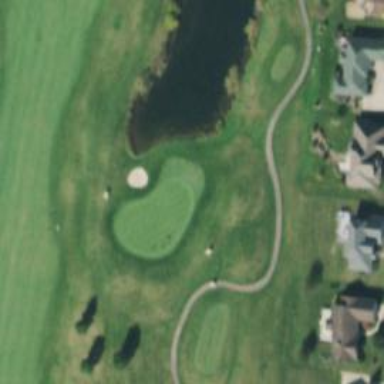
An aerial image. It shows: View of golf hole.